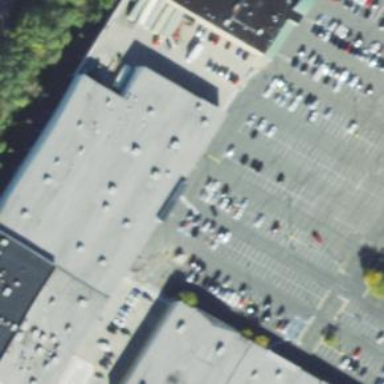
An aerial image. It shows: Retail area.